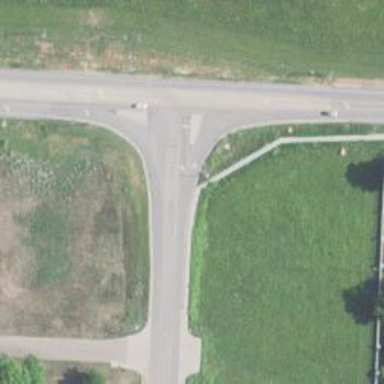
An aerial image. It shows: Tertiary link road.